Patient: sex M, age 76
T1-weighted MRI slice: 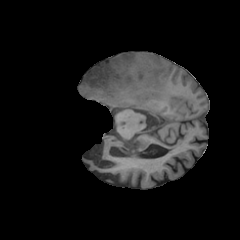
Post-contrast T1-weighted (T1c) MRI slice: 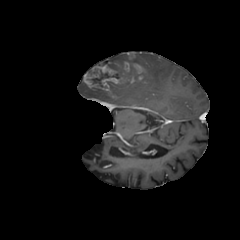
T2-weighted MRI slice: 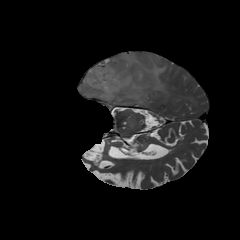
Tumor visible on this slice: yes
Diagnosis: Glioblastoma, IDH-wildtype
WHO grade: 4